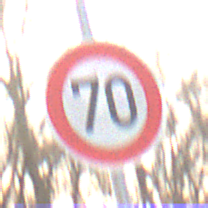
Verkehrszeichen: Geschwindigkeit70
Umgebung: Outdoor, Nature
Tageszeit: SunriseSunset
Wetter: PartlyCloudy
Licht: Natural
Jahreszeit: NotSpecified
Kontrast: MediumContrast